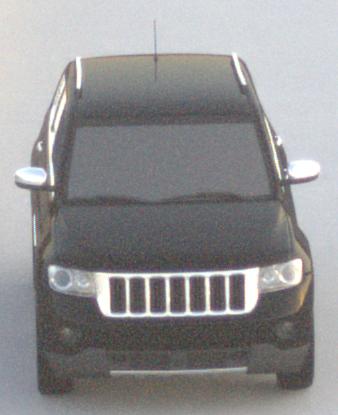
Make: Jeep
Model: Grand Cherokee
Detailed model: WK2
Model produced from: 2010
Model produced until: 2021
Doors: 5
Color: black
Road condition: dry road
Daytime: sunrise or sunset
Contrast: low contrast